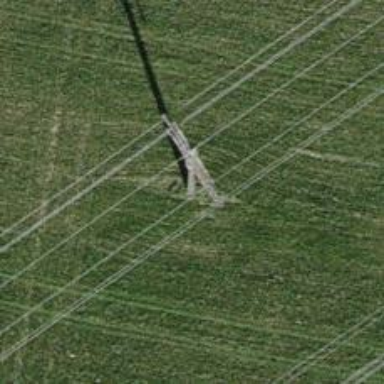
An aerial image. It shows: Power pole.